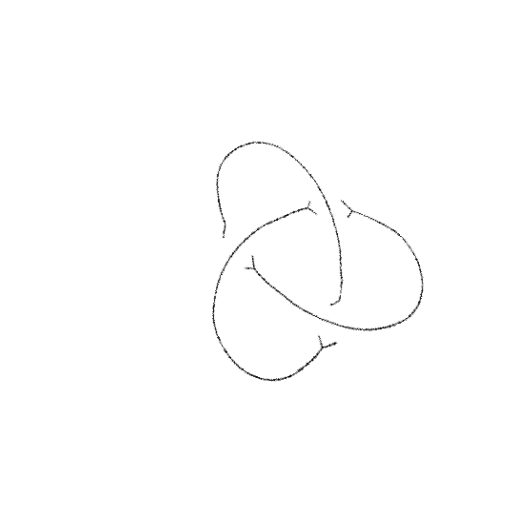
Crossing number: 3